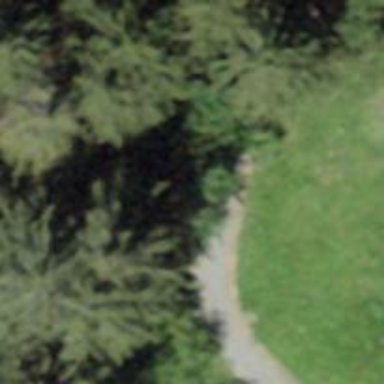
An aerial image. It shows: Path surfaced with fine gravel.